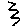
Label: zigzag